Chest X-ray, AP view. Patient: 45 years old, sex F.
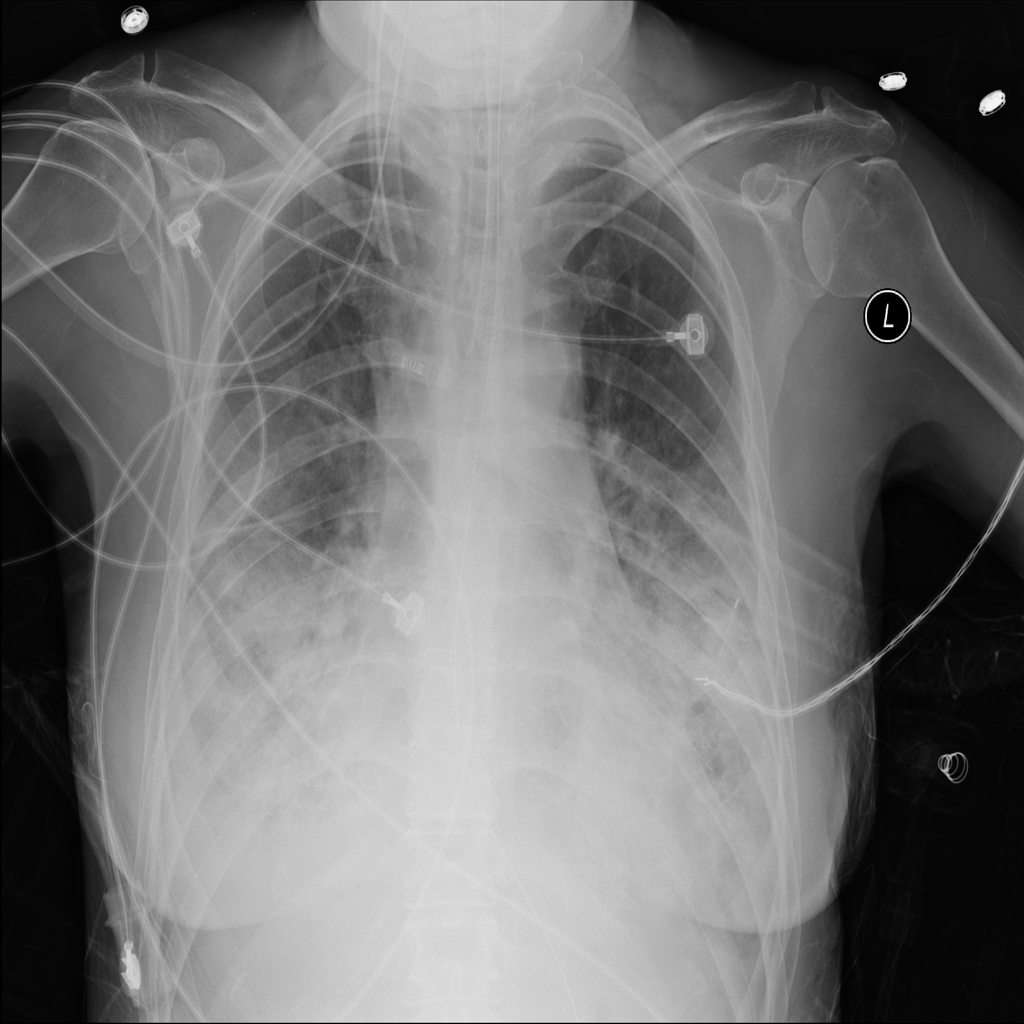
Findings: Effusion, Infiltration